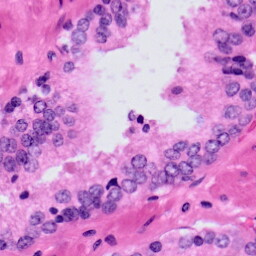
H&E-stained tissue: Prostate